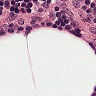
Metastatic tissue present: no